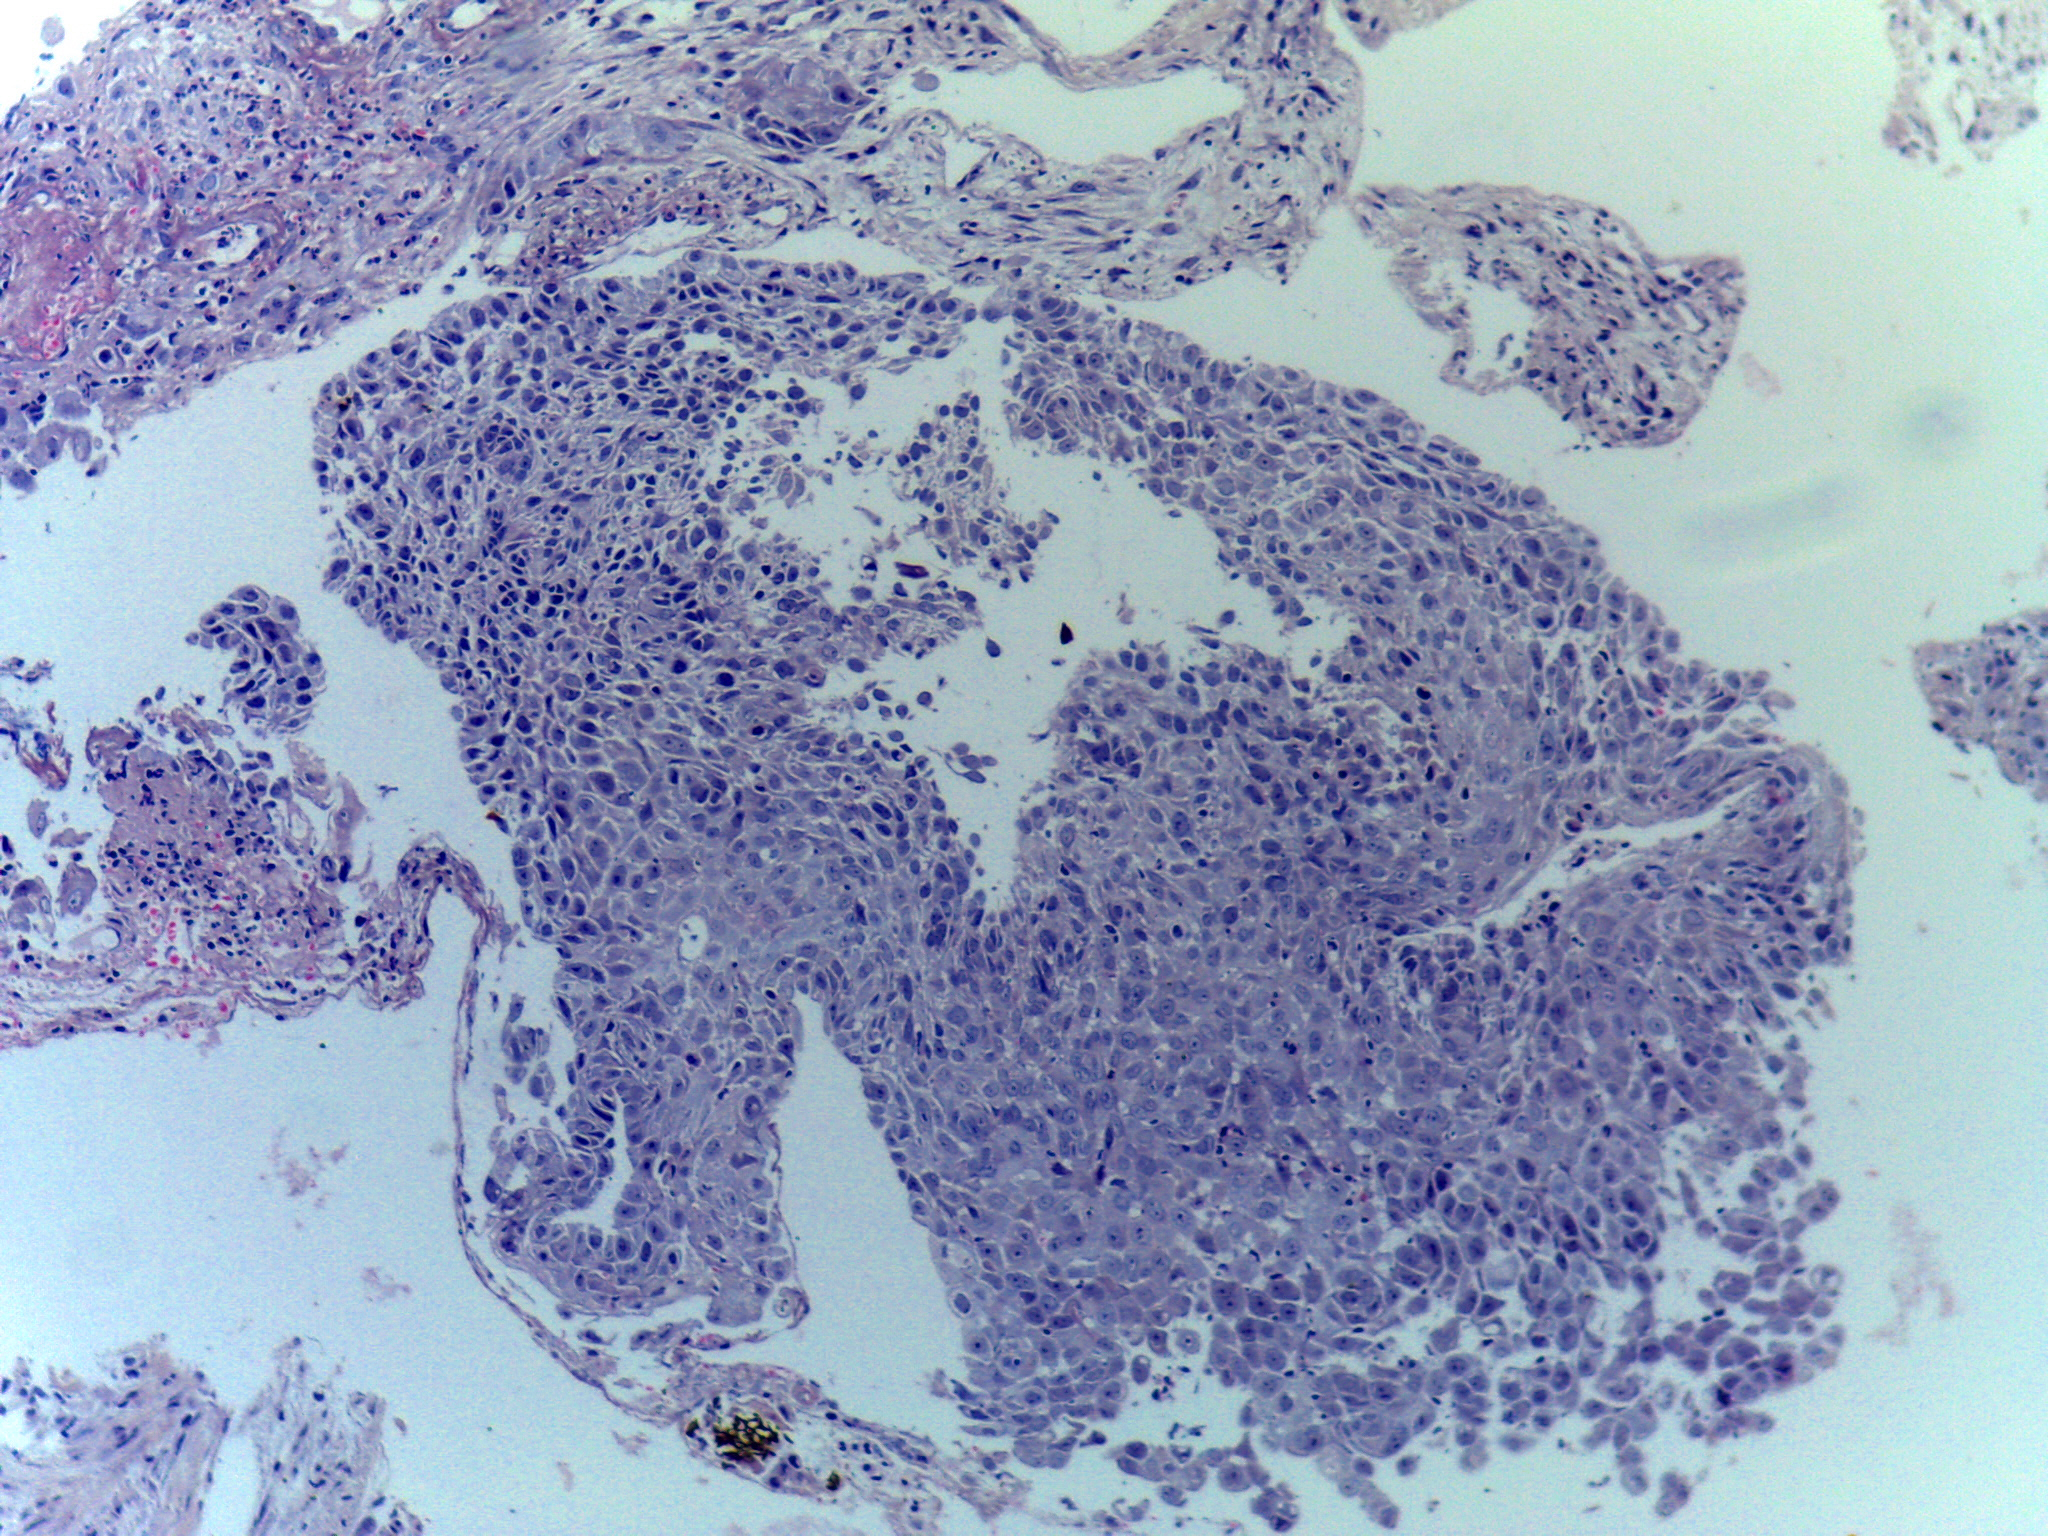
Diagnosis: OSCC